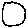
Label: circle